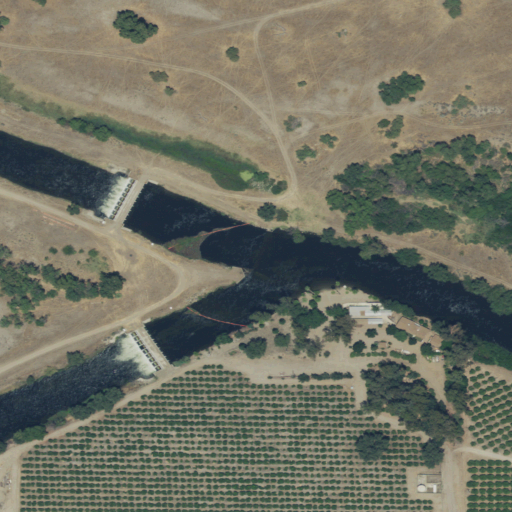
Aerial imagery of cape in California named McKays Point containing grassland, cultivated crops, shrub, herbaceous wetlands, open water, open development, medium intensity development, and low intensity development